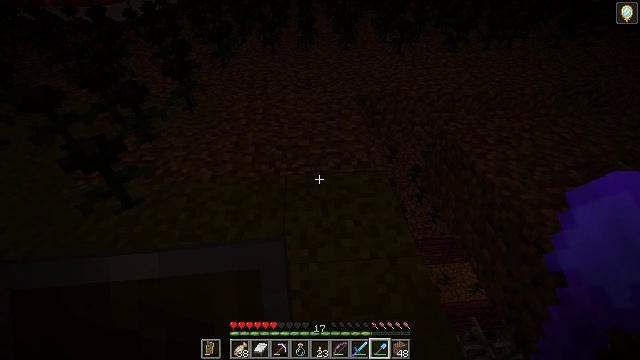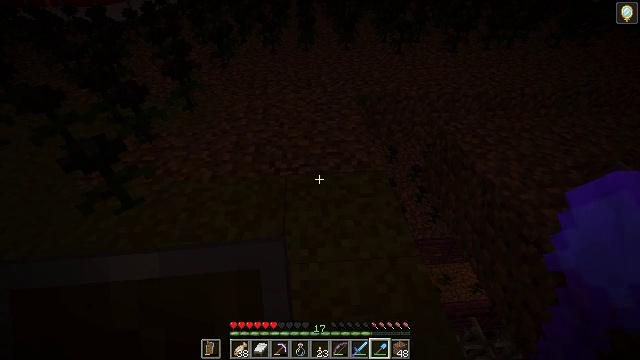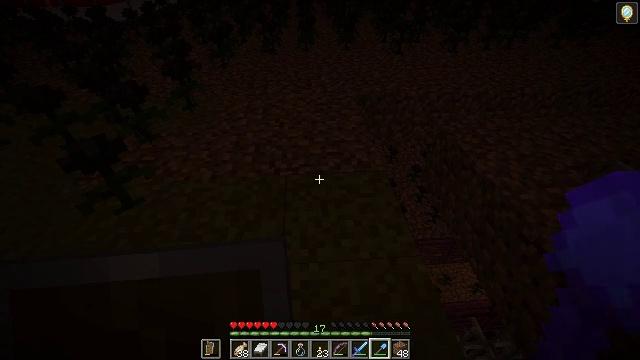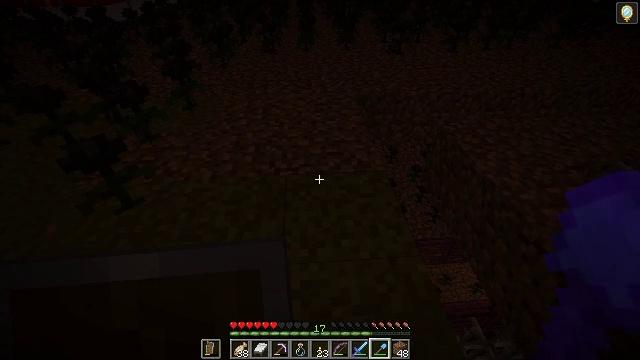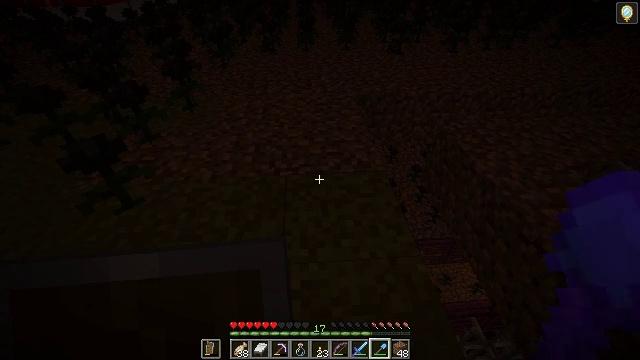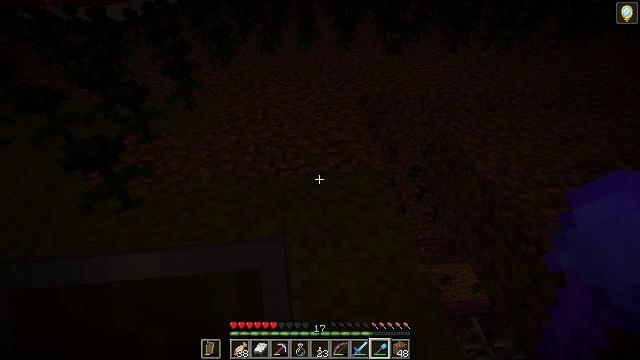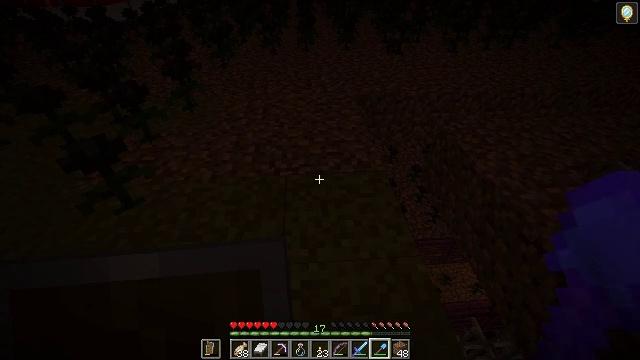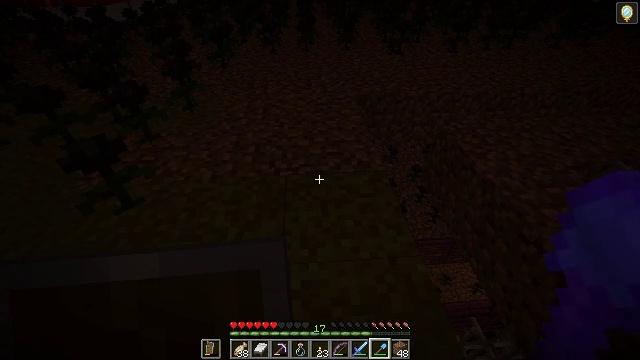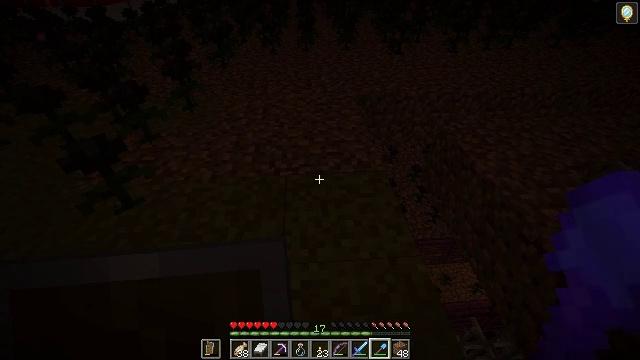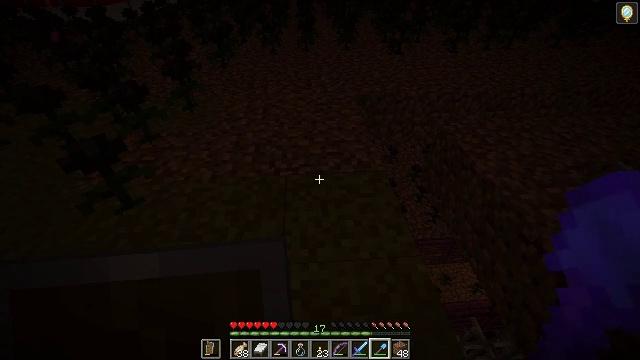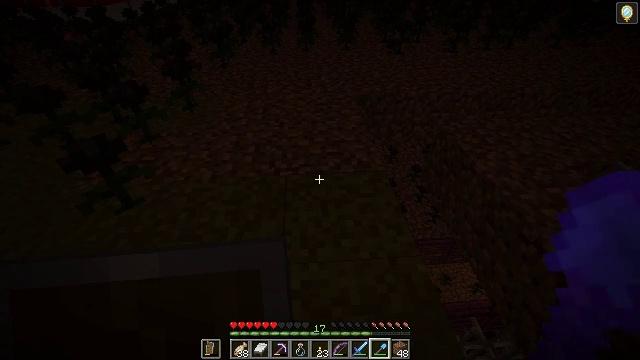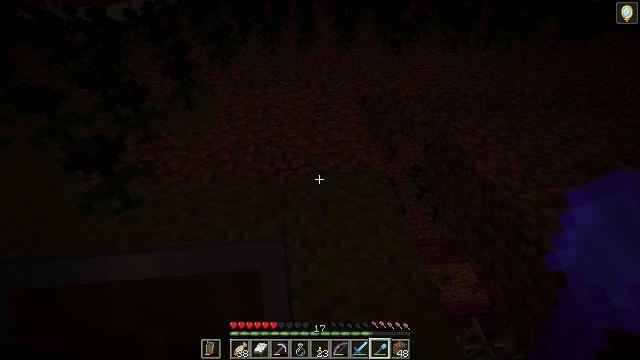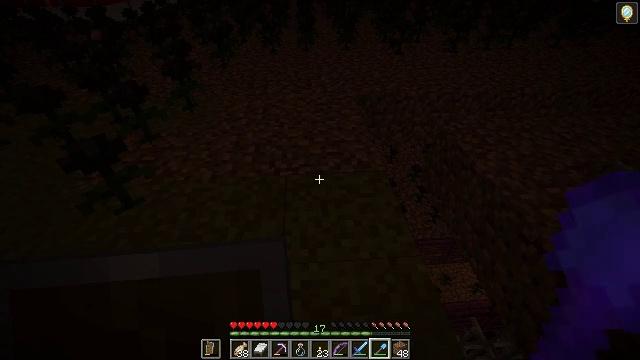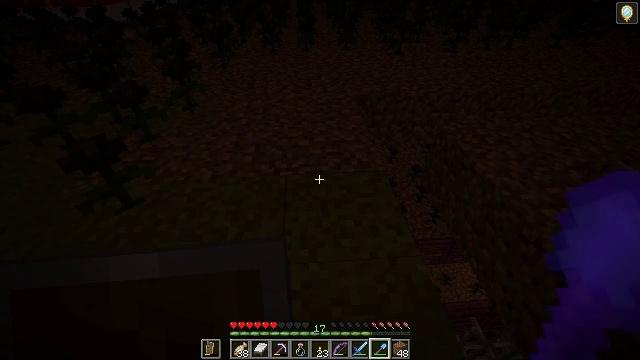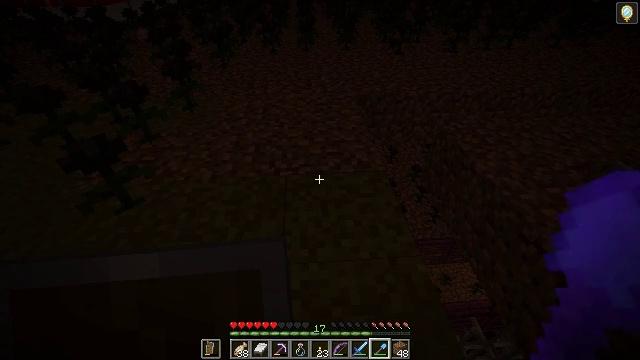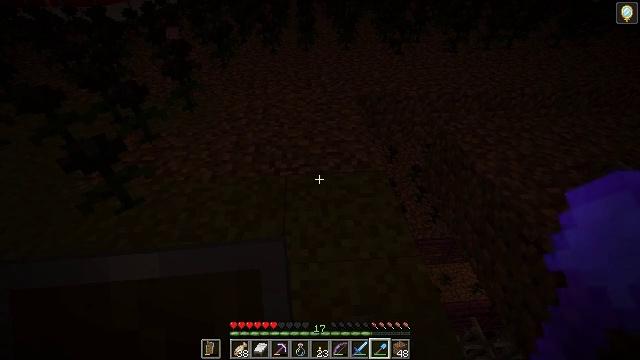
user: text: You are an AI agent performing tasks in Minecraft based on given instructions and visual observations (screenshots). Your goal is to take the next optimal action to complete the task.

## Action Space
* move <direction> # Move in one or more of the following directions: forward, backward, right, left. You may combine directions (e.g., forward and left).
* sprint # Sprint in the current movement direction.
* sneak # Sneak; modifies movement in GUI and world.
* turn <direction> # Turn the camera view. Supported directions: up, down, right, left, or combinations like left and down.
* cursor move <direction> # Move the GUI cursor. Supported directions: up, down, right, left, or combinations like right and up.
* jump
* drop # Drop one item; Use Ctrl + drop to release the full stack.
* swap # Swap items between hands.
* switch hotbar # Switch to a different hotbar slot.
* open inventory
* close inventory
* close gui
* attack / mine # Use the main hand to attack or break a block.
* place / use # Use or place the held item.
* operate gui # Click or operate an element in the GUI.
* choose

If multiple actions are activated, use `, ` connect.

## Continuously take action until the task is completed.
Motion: motion action
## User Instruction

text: Collect dirt by holding left button.
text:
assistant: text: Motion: no_op
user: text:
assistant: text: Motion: no_op
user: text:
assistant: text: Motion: no_op
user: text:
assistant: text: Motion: no_op
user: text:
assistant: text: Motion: no_op
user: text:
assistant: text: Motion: no_op
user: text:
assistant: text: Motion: no_op
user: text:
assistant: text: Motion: no_op
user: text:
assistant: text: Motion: no_op
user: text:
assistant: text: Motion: no_op
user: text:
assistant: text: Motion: no_op
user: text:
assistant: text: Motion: no_op
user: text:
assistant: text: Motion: no_op
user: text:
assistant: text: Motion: no_op
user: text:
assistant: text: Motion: no_op
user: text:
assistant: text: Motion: turn right
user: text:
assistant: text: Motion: turn right and up
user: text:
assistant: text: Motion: turn right and up
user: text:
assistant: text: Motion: turn right
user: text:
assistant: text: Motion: turn right and up
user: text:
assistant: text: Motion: turn right
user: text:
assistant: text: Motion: turn right and up
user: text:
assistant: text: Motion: turn right
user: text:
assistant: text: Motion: turn right
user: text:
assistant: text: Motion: turn right
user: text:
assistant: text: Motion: turn right
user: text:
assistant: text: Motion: turn right
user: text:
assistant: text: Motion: turn right
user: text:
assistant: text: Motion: no_op
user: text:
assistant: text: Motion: no_op